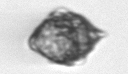
Label: Kryptoperidinium_triquetrum